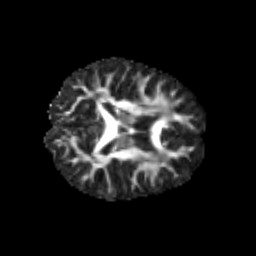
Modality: FA
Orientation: axial
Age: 6
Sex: male
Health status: healthy